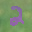
Label: 2